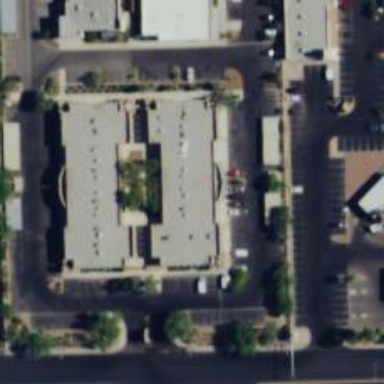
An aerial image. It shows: Healthcare clinic.